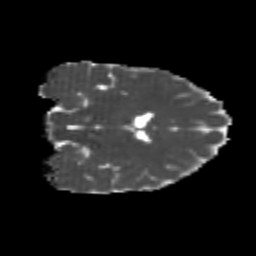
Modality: MD
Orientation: coronal
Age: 24
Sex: female
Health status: healthy
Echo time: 0.074 s